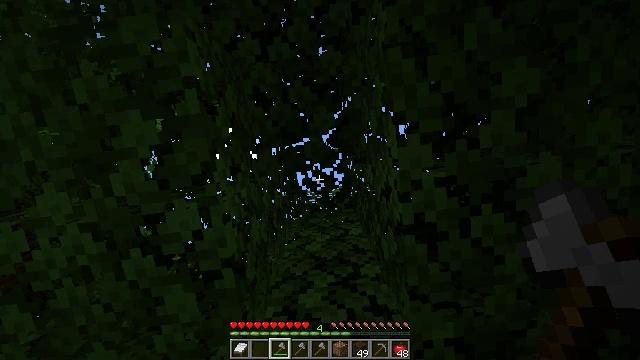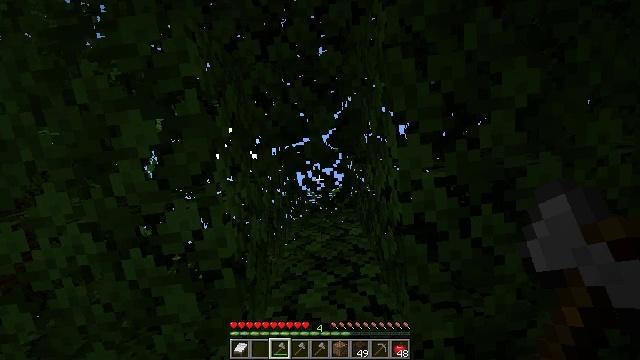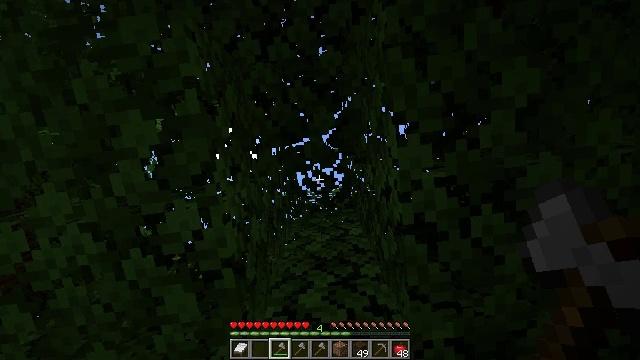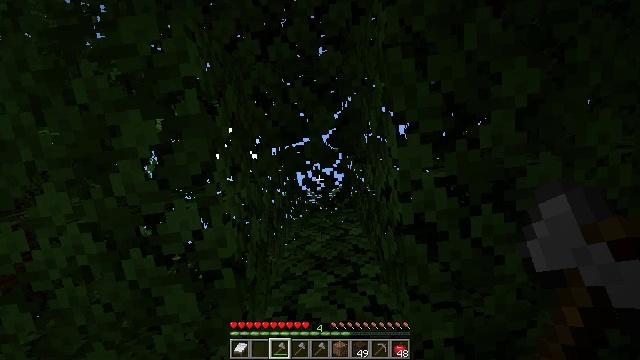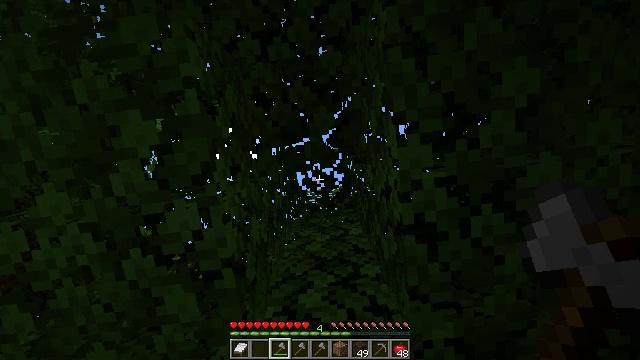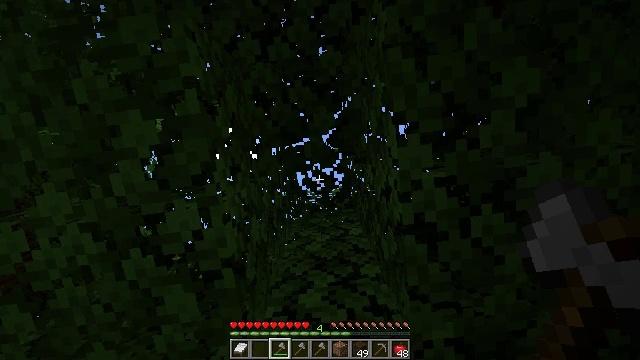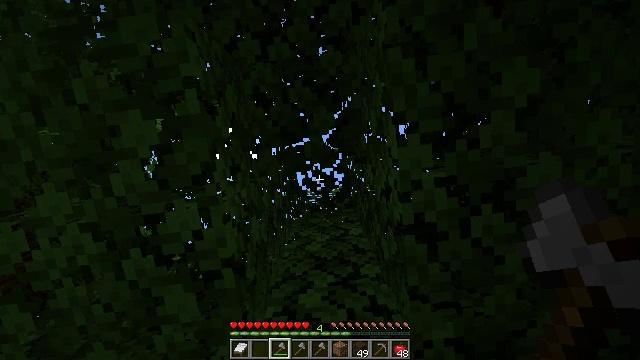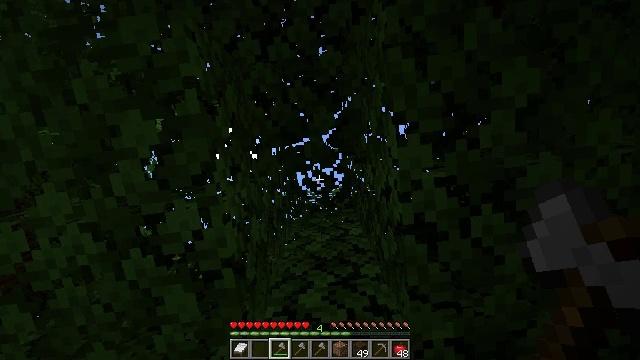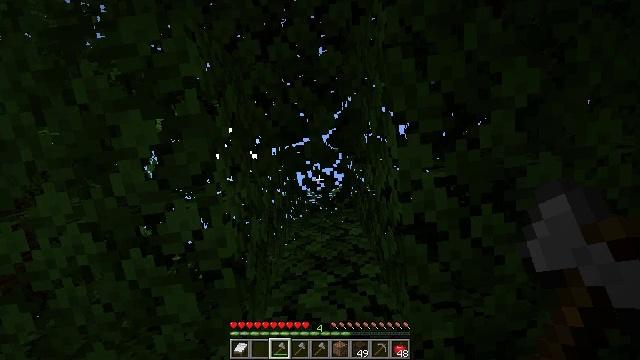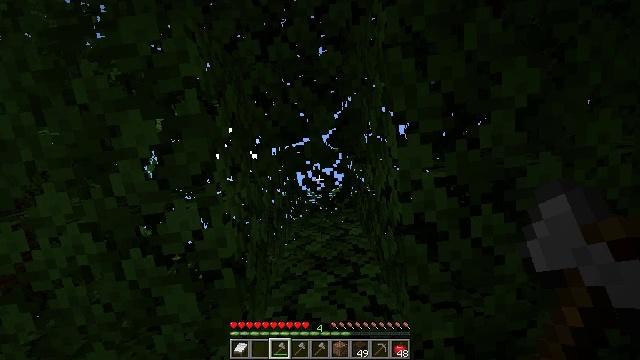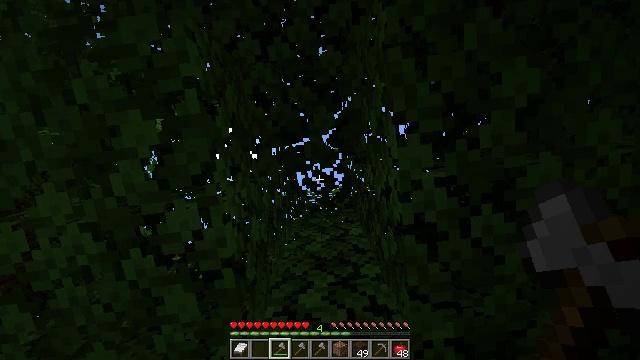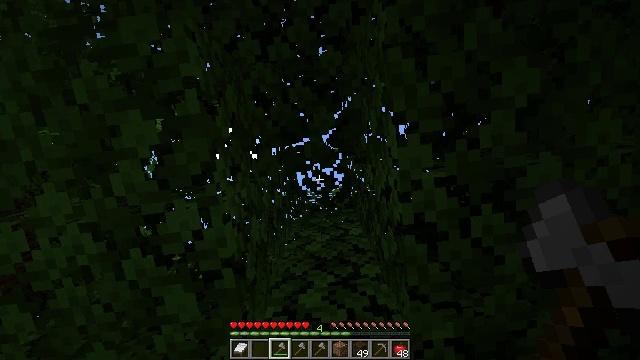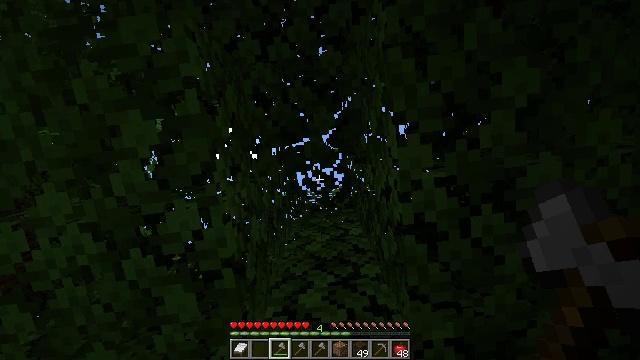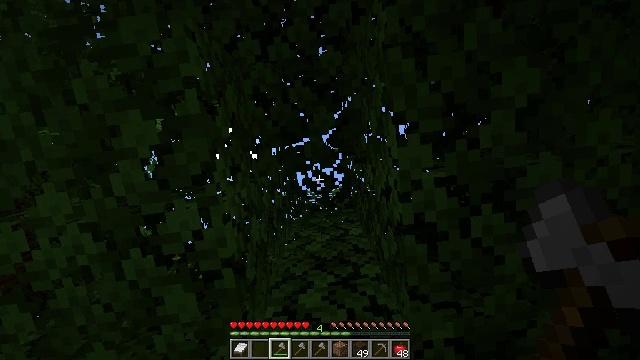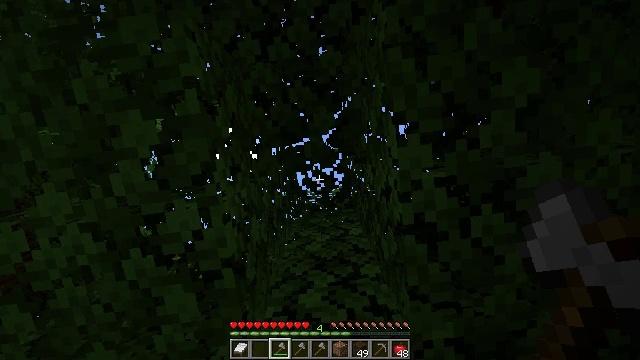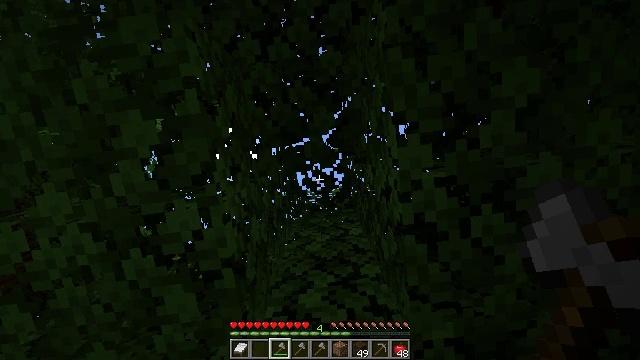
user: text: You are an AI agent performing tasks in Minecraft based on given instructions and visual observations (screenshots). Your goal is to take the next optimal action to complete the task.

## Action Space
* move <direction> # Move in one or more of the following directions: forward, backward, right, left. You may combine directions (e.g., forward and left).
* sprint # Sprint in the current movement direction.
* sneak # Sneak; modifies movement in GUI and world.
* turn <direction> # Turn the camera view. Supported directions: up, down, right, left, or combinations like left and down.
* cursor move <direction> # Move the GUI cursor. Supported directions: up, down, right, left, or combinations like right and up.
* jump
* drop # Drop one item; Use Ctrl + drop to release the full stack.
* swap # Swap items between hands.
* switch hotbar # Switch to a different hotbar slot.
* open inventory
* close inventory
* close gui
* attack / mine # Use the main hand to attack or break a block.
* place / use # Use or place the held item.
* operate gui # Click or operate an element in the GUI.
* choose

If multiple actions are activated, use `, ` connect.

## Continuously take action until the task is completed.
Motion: motion action
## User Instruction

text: Break the tree to get oak logs.
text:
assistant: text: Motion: no_op
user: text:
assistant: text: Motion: no_op
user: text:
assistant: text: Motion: no_op
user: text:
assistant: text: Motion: no_op
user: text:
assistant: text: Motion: no_op
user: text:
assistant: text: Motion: no_op
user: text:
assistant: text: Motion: no_op
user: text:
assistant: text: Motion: no_op
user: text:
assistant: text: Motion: no_op
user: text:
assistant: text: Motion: no_op
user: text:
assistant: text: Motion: no_op
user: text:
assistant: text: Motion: no_op
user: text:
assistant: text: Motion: no_op
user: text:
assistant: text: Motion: no_op
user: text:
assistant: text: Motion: no_op
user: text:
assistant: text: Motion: no_op
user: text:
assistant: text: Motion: no_op
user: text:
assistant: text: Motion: no_op
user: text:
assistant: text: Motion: no_op
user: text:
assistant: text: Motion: no_op
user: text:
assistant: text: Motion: no_op
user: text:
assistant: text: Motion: no_op
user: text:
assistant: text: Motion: no_op
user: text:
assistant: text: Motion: no_op
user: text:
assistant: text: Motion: no_op
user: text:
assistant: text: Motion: no_op
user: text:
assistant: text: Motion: no_op
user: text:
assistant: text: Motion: no_op
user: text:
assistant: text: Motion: no_op
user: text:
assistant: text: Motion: no_op